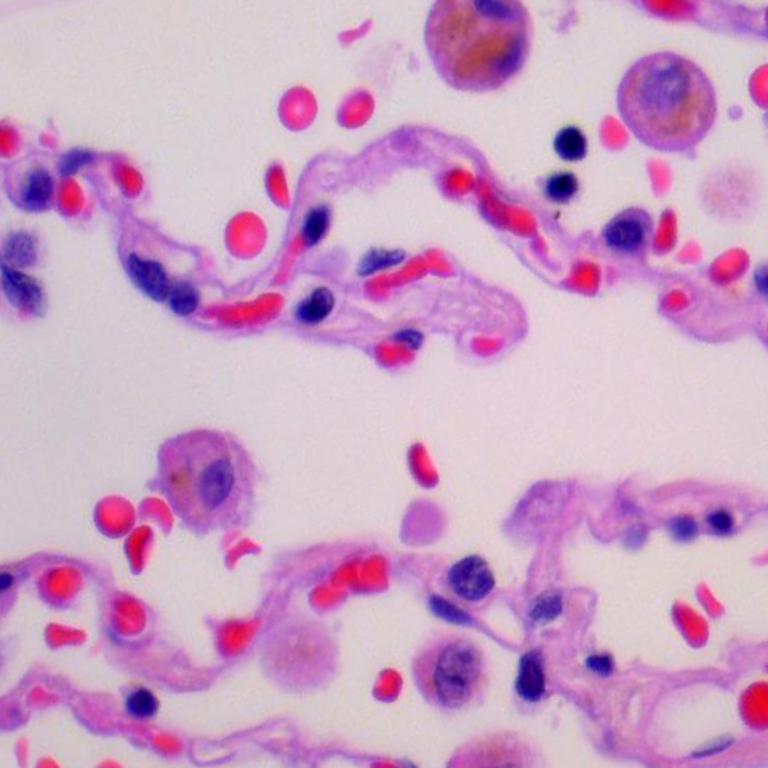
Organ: lung
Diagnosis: benign